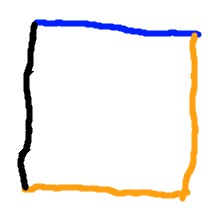
Shape: square